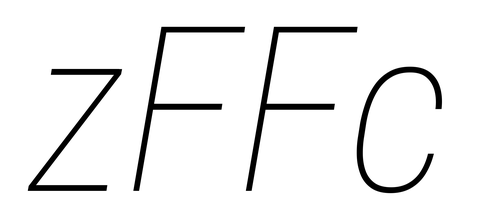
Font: Roboto-Italic_Condensed_Thin_Italic